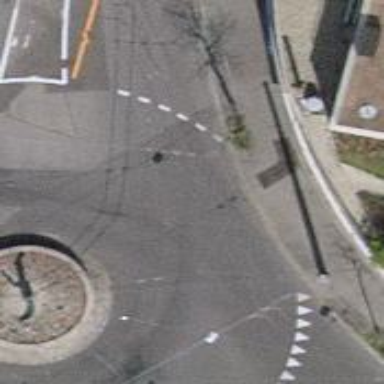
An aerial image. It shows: Secondary road with asphalt surface leading to roundabout. This road features trolley wires.